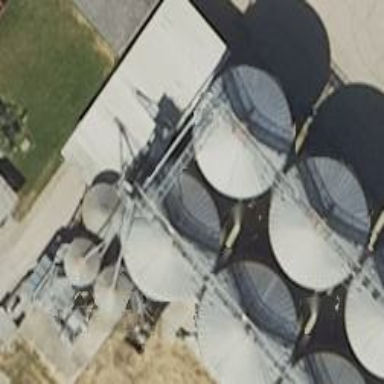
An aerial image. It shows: Storage tank that is man-made.